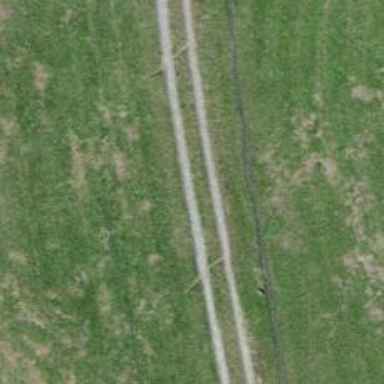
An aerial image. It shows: Unpaved track with tracktype grade4.